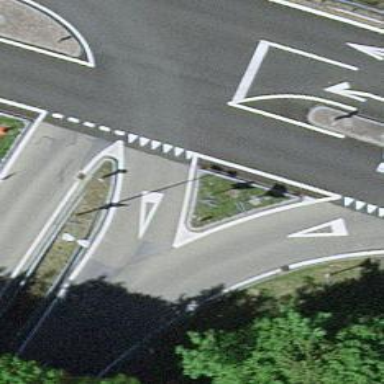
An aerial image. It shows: Road with "give way" sign.